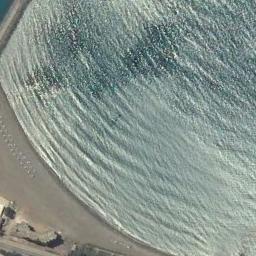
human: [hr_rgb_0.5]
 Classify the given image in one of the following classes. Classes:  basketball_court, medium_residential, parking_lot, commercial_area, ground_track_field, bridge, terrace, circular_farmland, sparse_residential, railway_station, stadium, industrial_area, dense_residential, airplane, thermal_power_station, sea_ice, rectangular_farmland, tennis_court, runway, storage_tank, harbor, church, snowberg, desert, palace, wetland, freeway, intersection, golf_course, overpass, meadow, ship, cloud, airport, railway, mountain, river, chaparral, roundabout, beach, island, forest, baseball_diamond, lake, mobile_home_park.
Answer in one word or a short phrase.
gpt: beach